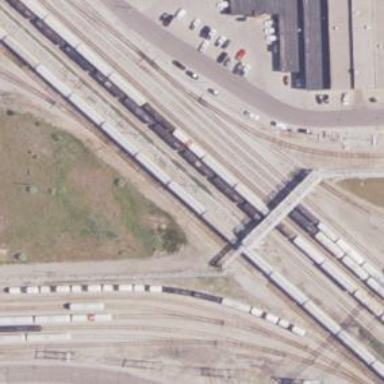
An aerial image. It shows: Railway spur service.